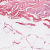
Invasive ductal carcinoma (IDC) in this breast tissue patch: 0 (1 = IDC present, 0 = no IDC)